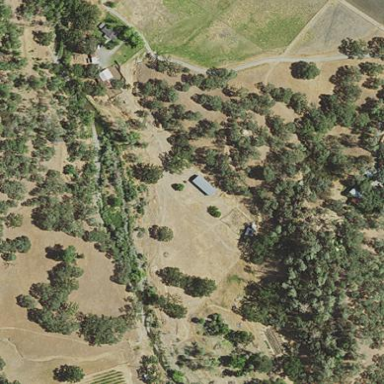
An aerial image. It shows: Farmyard area.